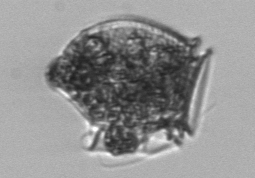
Label: Dinophysis_norvegica